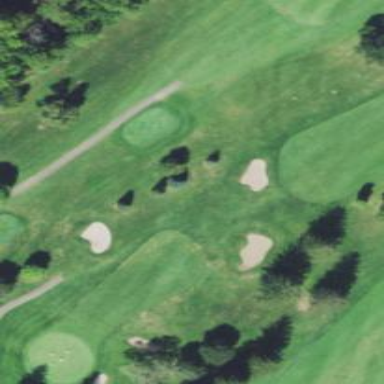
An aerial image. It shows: Golf course.